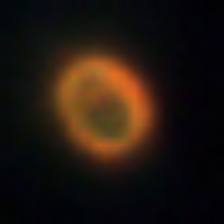
Taxon: NanoPlankton
Group: Other